Question: '''
void docDB(){
int sdb = 0;
ifstream dacb("kitudacbiet.txt");
if(!dacb.is_open())
cout<<"Deo doc dc file"<<endl;
else{
while(!dacb.eof()){
dacb>>dbiet[sdb].kitu;
dacb>>dbiet[sdb].mota;
//getline(dacb,dbiet[sdb].mota);
/*
string a="";
while((dacb>>a)!= '
'){
//strcat(dbiet[sdb].mota,a);
dbiet[sdb].mota+=a;
}
*/
sdb++;
}
}
}
'''
Text file: "kitudacbiet.txt"
'''
\ Dau xuyet phai
@ Dau @
# Dau #
$ Ky hieu $
( Dau mo ngoac
) Dau dong ngoac
'''

I want read firt string of line into dbiet[sdb].kitu and the rest of line into dbiet[sdb].mota
Example: line 1 = \ Dau xuyet phai
dbiet[sdb].kitu = "" and dbiet[sdb].mota = "Dau xuyet phai"
I would like to read line by line until i met downline character ('
'). How to do this.
Sorry my english not good.Thank
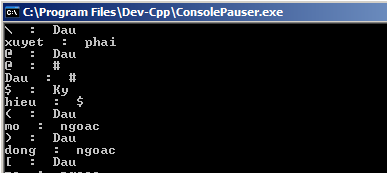
Answer: To read a whole line from a file into a string, use 'std::getline' like so:
'''
std::ifstream file("my_file");
std::string temp;
std::getline(file, temp);
'''
You can do this in a loop to until the end of the file like so:
'''
std::ifstream file("my_file");
std::string temp;
while(std::getline(file, temp)) {
//Do with temp
}
'''
## References
<URL>
<URL>